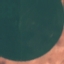
Label: AnnualCrop